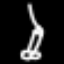
Label: fork